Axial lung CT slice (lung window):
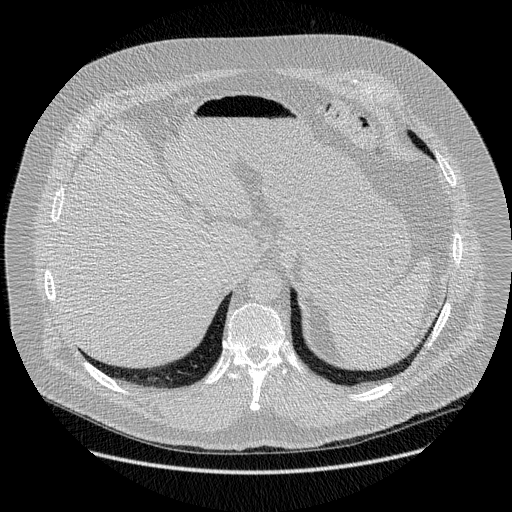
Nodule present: no